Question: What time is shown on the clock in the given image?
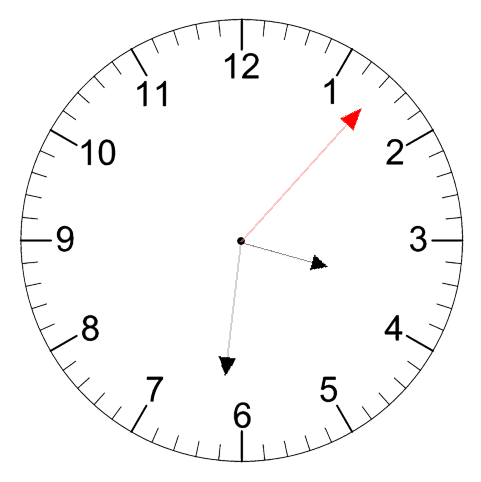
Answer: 03:31:07